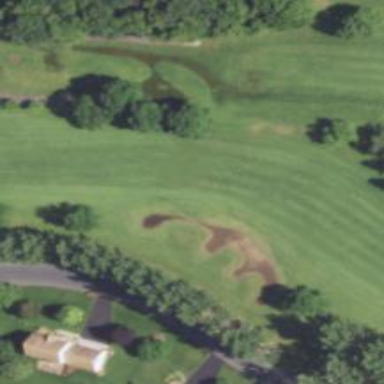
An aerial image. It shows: View of golf hole.